RGB frame:
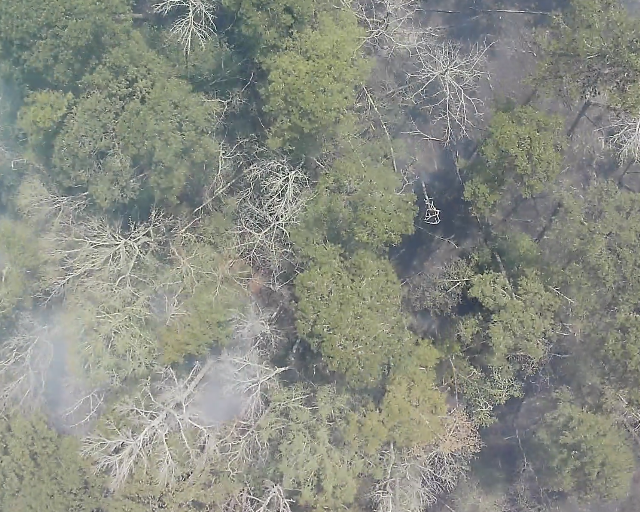
Thermal frame:
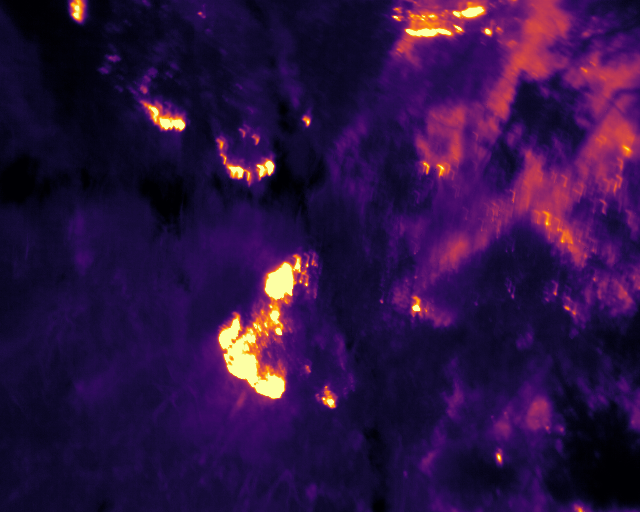
Captured: 2026-02-26 03:43:30
Pixels at or above 80 °C: 3079 (fraction of frame: 0.009396)